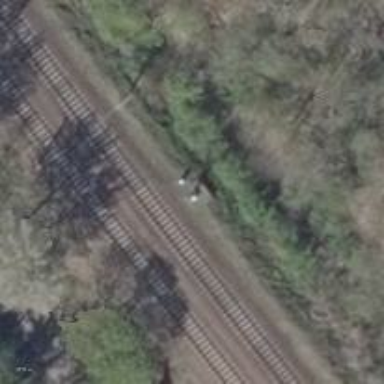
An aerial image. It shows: Railway signal.